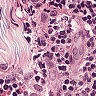
Metastatic tissue present: no